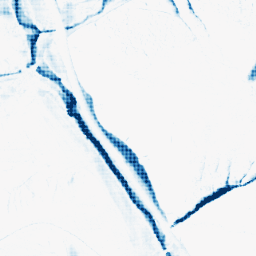
Category: morphological
Decomposition family: morphological_ellipse
Decomposition parameters: operation: closing
width: 5
height: 20
Upsampling method: sinc_hamming
Upsampling parameters: scale: 4
kernel_size: 4
Upsampling scale: 4